三年级 · 组合数学
下面有四种水果, 乐乐要同时选两种水果, 有几种不同的选法? 请列举出来。（先画出来，再写）
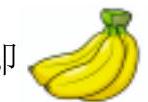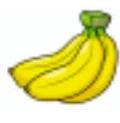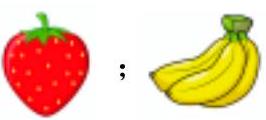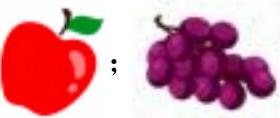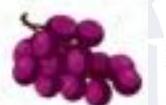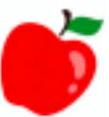
答案: 解6 种; 香蕉和葡萄, 香蕉和草莓, 香蕉和苹果, 葡萄和草莓, 葡萄和苹果, 草莓和苹果

【解析】

【分析】

根据题意可知, 乐乐要选两种不同的水果。则其中一个水果是香蕉时, 另一个水果可以是葡萄、草莓或者苹果; 一个水果是葡萄时, 另一个水果可以是草莓或者苹果; 一个水果是草莓时, 另一个水果是苹果。据此解答即可。

【详解】

根据分析可知, 从这四种水果中选择两种水果, 有 5 种选法, 即

和

和

和

和 $\cdots$

和

和

。也就是香蕉和葡萄, 香蕉和草莓, 香蕉和苹果, 葡萄和草莓, 葡萄和苹果, 草莓和苹果。

【点睛】

本题考查搭配问题, 可以采用枚举法。要注意按一定的顺序, 才能做到不重不漏。